Question: I know that this question has been already asked <URL> but still I am unable to create the navigation drawer with handle.
I have used the class as mentioned below ::
'''
@TargetApi(Build.VERSION_CODES.HONEYCOMB_MR1)
public class DrawerHandle implements DrawerLayout.DrawerListener {
public static final String TAG = "DrawerHandle";
private ViewGroup mRootView;
private DrawerLayout mDrawerLayout;
private View mHandle;
private View mDrawer;
private float mVerticalOffset;
private int mGravity;
private WindowManager mWM;
private Display mDisplay;
private Point mScreenDimensions = new Point();
private OnClickListener mHandleClickListener = new OnClickListener(){
@Override
public void onClick(View v) {
if(!mDrawerLayout.isDrawerOpen(mGravity)) mDrawerLayout.openDrawer(mGravity);
else mDrawerLayout.closeDrawer(mGravity);
}
};
private OnTouchListener mHandleTouchListener = new OnTouchListener() {
private static final int MAX_CLICK_DURATION = 200;
private long startClickTime;
@Override
public boolean onTouch(View v, MotionEvent event) {
switch (event.getAction()) {
case MotionEvent.ACTION_DOWN: {
startClickTime = System.currentTimeMillis();
break;
}
case MotionEvent.ACTION_UP: {
if(System.currentTimeMillis() - startClickTime < MAX_CLICK_DURATION) {
v.performClick();
return true;
}
}
}
MotionEvent copy = MotionEvent.obtain(event);
copy.setEdgeFlags(ViewDragHelper.EDGE_ALL);
copy.setLocation(event.getRawX() + (mGravity == Gravity.LEFT || mGravity == GravityCompat.START ? -mHandle.getWidth()/2 : mHandle.getWidth() / 2), event.getRawY());
mDrawerLayout.onTouchEvent(copy);
copy.recycle();
return true;
}
};
private int getDrawerViewGravity(View drawerView) {
final int gravity = ((DrawerLayout.LayoutParams) drawerView.getLayoutParams()).gravity;
return GravityCompat.getAbsoluteGravity(gravity, ViewCompat.getLayoutDirection(drawerView));
}
private float getTranslation(float slideOffset){
return (mGravity == GravityCompat.START || mGravity == Gravity.LEFT) ? slideOffset*mDrawer.getWidth() : -slideOffset*mDrawer.getWidth();
}
@SuppressLint("NewApi")
private void updateScreenDimensions() {
if (Build.VERSION.SDK_INT >= 13) {
mDisplay.getSize(mScreenDimensions);
} else {
mScreenDimensions.x = mDisplay.getWidth();
mScreenDimensions.y = mDisplay.getHeight();
}
}
private DrawerHandle(DrawerLayout drawerLayout, View drawer, int handleLayout, float handleVerticalOffset) {
mDrawer = drawer;
mGravity = getDrawerViewGravity(mDrawer);
mDrawerLayout = drawerLayout;
mRootView = (ViewGroup)mDrawerLayout.getRootView();
LayoutInflater inflater = (LayoutInflater) mDrawerLayout.getContext().getSystemService( Context.LAYOUT_INFLATER_SERVICE );
mHandle = inflater.inflate(handleLayout, mRootView, false);
mWM = (WindowManager) mDrawerLayout.getContext().getSystemService(Context.WINDOW_SERVICE);
mDisplay = mWM.getDefaultDisplay();
mHandle.setOnClickListener(mHandleClickListener);
mHandle.setOnTouchListener(mHandleTouchListener);
mRootView.addView(mHandle, new FrameLayout.LayoutParams(mHandle.getLayoutParams().width, mHandle.getLayoutParams().height, mGravity));
setVerticalOffset(handleVerticalOffset);
mDrawerLayout.setDrawerListener(this);
}
public static DrawerHandle attach(View drawer, int handleLayout, float verticalOffset) {
if (!(drawer.getParent() instanceof DrawerLayout)) throw new IllegalArgumentException("Argument drawer must be direct child of a DrawerLayout");
return new DrawerHandle((DrawerLayout)drawer.getParent(), drawer, handleLayout, verticalOffset);
}
public static DrawerHandle attach(View drawer, int handleLayout) {
return attach(drawer, handleLayout, 0);
}
@Override
public void onDrawerClosed(View arg0) {
}
@Override
public void onDrawerOpened(View arg0) {
}
@Override
public void onDrawerSlide(View arg0, float slideOffset) {
float translationX = getTranslation(slideOffset);
mHandle.setTranslationX(translationX);
}
@Override
public void onDrawerStateChanged(int arg0) {
}
public View getView(){
return mHandle;
}
public View getDrawer() {
return mDrawer;
}
public void setVerticalOffset(float offset) {
updateScreenDimensions();
mVerticalOffset = offset;
mHandle.setY(mVerticalOffset*mScreenDimensions.y);
}
}
'''
Still i am not able to get the desired output ::
What i have done so far ::
'''
import java.util.Locale;
import android.app.Activity;
import android.app.Fragment;
import android.app.FragmentManager;
import android.app.SearchManager;
import android.content.Intent;
import android.content.res.Configuration;
import android.os.Bundle;
import android.support.v4.app.ActionBarDrawerToggle;
import android.support.v4.view.GravityCompat;
import android.support.v4.widget.DrawerLayout;
import android.view.Gravity;
import android.view.LayoutInflater;
import android.view.Menu;
import android.view.MenuInflater;
import android.view.MenuItem;
import android.view.View;
import android.view.ViewGroup;
import android.widget.AdapterView;
import android.widget.ArrayAdapter;
import android.widget.ImageView;
import android.widget.LinearLayout;
import android.widget.ListView;
import android.widget.Toast;
public class MainActivity extends Activity {
private DrawerLayout mDrawerLayout;
private ListView mDrawerList;
private ActionBarDrawerToggle mDrawerToggle;
private CharSequence mDrawerTitle;
private CharSequence mTitle;
private String[] mPlanetTitles;
@Override
protected void onCreate(Bundle savedInstanceState) {
super.onCreate(savedInstanceState);
setContentView(R.layout.activity_main);
mTitle = mDrawerTitle = getTitle();
mPlanetTitles = getResources().getStringArray(R.array.planets_array);
mDrawerLayout = (DrawerLayout) findViewById(R.id.drawer_layout);
mDrawerList = (ListView) findViewById(R.id.left_drawer);
// set a custom shadow that overlays the main content when the drawer
// opens
mDrawerLayout.setDrawerShadow(R.drawable.drawer_shadow,
GravityCompat.START);
// set up the drawer's list view with items and click listener
mDrawerList.setAdapter(new ArrayAdapter<String>(this,
R.layout.drawer_list_item, mPlanetTitles));
mDrawerList.setOnItemClickListener(new DrawerItemClickListener());
// enable ActionBar app icon to behave as action to toggle nav drawer
getActionBar().setDisplayHomeAsUpEnabled(true);
getActionBar().setHomeButtonEnabled(true);
// ActionBarDrawerToggle ties together the the proper interactions
// between the sliding drawer and the action bar app icon
mDrawerToggle = new ActionBarDrawerToggle(this, // host Activity
mDrawerLayout, // DrawerLayout object
R.drawable.ic_drawer, // nav drawer image to replace 'Up' caret
R.string.drawer_open, // "open drawer" description for
// accessibility
R.string.drawer_close // "close drawer" description for
// accessibility
) {
public void onDrawerClosed(View view) {
getActionBar().setTitle(mTitle);
invalidateOptionsMenu(); // creates call to
// onPrepareOptionsMenu()
}
public void onDrawerOpened(View drawerView) {
getActionBar().setTitle(mDrawerTitle);
invalidateOptionsMenu(); // creates call to
// onPrepareOptionsMenu()
}
};
mDrawerLayout.setDrawerListener(mDrawerToggle);
float verticalOffset = 0.2f;
View drawer = findViewById(R.id.content_frame);
DrawerHandle.attach(drawer, R.layout.handle, verticalOffset);
if (savedInstanceState == null) {
selectItem(0);
}
mDrawerLayout.setDrawerListener(mDrawerToggle);
}
/* The click listner for ListView in the navigation drawer */
private class DrawerItemClickListener implements
ListView.OnItemClickListener {
@Override
public void onItemClick(AdapterView<?> parent, View view, int position,
long id) {
selectItem(position);
}
}
private void selectItem(int position) {
// update the main content by replacing fragments
Fragment fragment = new PlanetFragment();
Bundle args = new Bundle();
args.putInt(PlanetFragment.ARG_PLANET_NUMBER, position);
fragment.setArguments(args);
FragmentManager fragmentManager = getFragmentManager();
fragmentManager.beginTransaction()
.replace(R.id.content_frame, fragment).commit();
// update selected item and title, then close the drawer
mDrawerList.setItemChecked(position, true);
setTitle(mPlanetTitles[position]);
mDrawerLayout.closeDrawer(mDrawerList);
}
@Override
protected void onPostCreate(Bundle savedInstanceState) {
super.onPostCreate(savedInstanceState);
// Sync the toggle state after onRestoreInstanceState has occurred.
mDrawerToggle.syncState();
}
@Override
public void onConfigurationChanged(Configuration newConfig) {
super.onConfigurationChanged(newConfig);
// Pass any configuration change to the drawer toggls
mDrawerToggle.onConfigurationChanged(newConfig);
}
}
'''
'''
<android.support.v4.widget.DrawerLayout xmlns:android="http://schemas.android.com/apk/res/android"
android:id="@+id/drawer_layout"
android:layout_width="match_parent"
android:layout_height="match_parent" >
<FrameLayout
android:id="@+id/content_frame"
android:layout_width="match_parent"
android:layout_height="match_parent" />
<ListView
android:id="@+id/left_drawer"
android:layout_width="240dp"
android:layout_height="match_parent"
android:layout_gravity="start"
android:background="#fff"
android:choiceMode="singleChoice"
android:divider="@android:color/transparent"
android:dividerHeight="0dp" />
</android.support.v4.widget.DrawerLayout>
'''
What i have got so far ::

now when i click on the drawer handle icon i got the following error...
'''
java.lang.IllegalArgumentException: View android.widget.FrameLayout{5282c560 V.E..... ........ 0,0-768,1038 #7f09003d app:id/content_frame} is not a drawer
at android.support.v4.widget.DrawerLayout.isDrawerOpen(DrawerLayout.java:1157)
at android.support.v4.widget.DrawerLayout.isDrawerOpen(DrawerLayout.java:1174)
at learn2crack.slidingnavigationdrawer.DrawerHandle$1.onClick(DrawerHandle.java:81)
at android.view.View.performClick(View.java:4438)
at learn2crack.slidingnavigationdrawer.DrawerHandle$2.onTouch(DrawerHandle.java:99)
'''
Kindly let me know your valuable suggestion.
Any link/guideance will be helpful....
Thanks in advance ...
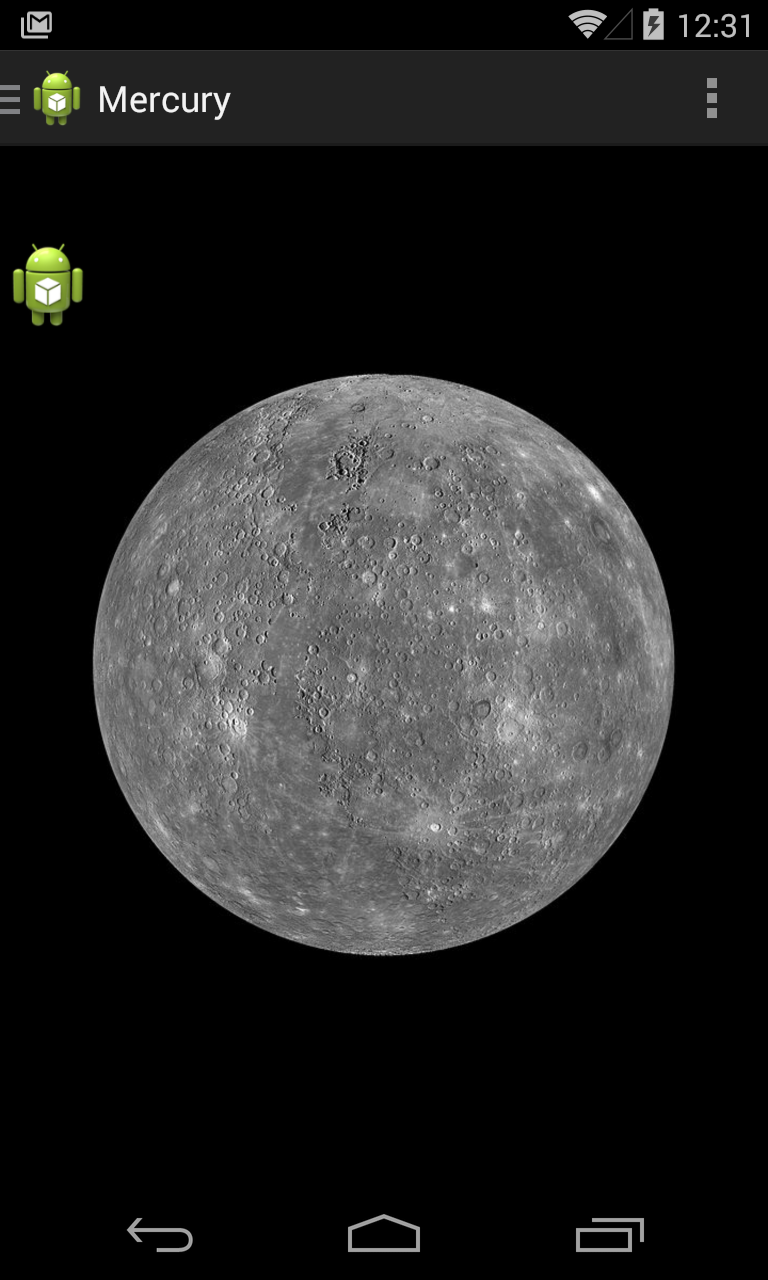
Answer: You need to put you Drawer and and other UI code inside a DrawerLayout.
Consider this example:
'''
<android.support.v4.widget.DrawerLayout xmlns:android="http://schemas.android.com/apk/res/android"
android:id="@+id/drawer_layout"
android:layout_width="match_parent"
android:layout_height="match_parent" >
<RelativeLayout
android:layout_width="match_parent"
android:layout_height="match_parent"
>
<com.fscz.views.BounceViewPager
android:id="@+id/content_pager"
android:layout_width="match_parent"
android:layout_height="match_parent"
android:layout_centerInParent="true"
/>
<com.fscz.views.CirclePageIndicator
android:id="@+id/content_indicator"
android:layout_height="wrap_content"
android:layout_width="wrap_content"
android:padding="10dp"
android:layout_centerHorizontal="true"
android:layout_alignParentBottom="true"
android:layout_marginTop="100dp"
style="@style/link"
/>
</RelativeLayout>
<LinearLayout
android:id="@+id/drawer"
android:layout_width="240dp"
android:layout_height="match_parent"
android:layout_gravity="right"
android:orientation="vertical"
android:padding="20dp"
android:background="@color/black_transparent"
>
<TextView
android:layout_width="240dp"
android:layout_height="wrap_content"
style="@style/text"
android:text="@string/collections"
android:paddingBottom="20dp"
/>
<ListView
android:id="@+id/drawer_list"
android:layout_width="240dp"
android:layout_height="0dip"
android:choiceMode="singleChoice"
android:divider="@android:color/transparent"
android:dividerHeight="0dp"
android:layout_weight="1"
/>
</LinearLayout>
</android.support.v4.widget.DrawerLayout>
'''
The root element is an android.support.v4.widget.DrawerLayout.
Inside there are 2 elements. A RelativeLayout and a LinearLayout.
By convention the DrawerLayout assumes, that the first element is
the actual layout of your activity/fragment/whatever. The second element is the drawer. Not the drawer handle but the UI you drag in from the side. You add the handle via Java code.
So.. in a nutshell. You try to add the the handle to the layout - in my case a RelativeLayout, in your case a FrameLayout - and not to the drawer. In your example the drawer has the id: left_drawer